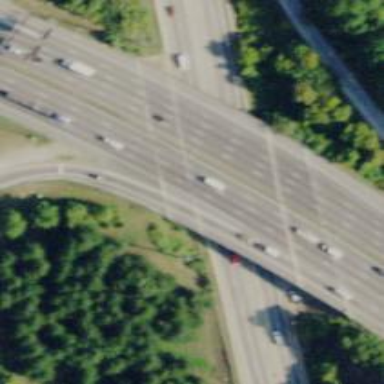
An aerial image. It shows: Bridge over motorway.